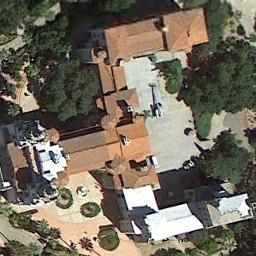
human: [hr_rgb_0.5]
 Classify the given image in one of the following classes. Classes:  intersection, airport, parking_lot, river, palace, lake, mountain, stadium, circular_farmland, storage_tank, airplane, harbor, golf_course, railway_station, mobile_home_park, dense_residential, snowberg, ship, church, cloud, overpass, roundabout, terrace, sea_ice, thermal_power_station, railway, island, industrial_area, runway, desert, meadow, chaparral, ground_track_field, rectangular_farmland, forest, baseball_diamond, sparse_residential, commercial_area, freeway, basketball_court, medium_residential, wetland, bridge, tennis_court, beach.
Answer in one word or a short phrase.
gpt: palace